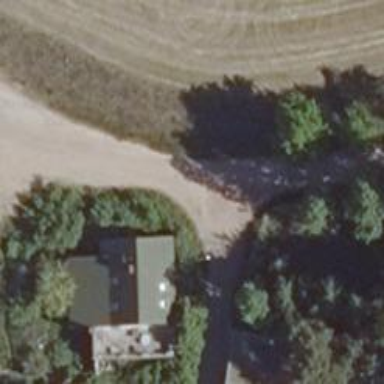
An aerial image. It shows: Residential road with sandy surface.